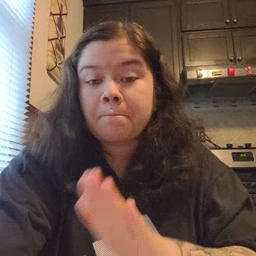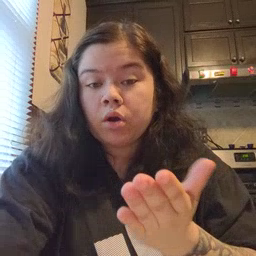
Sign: book